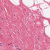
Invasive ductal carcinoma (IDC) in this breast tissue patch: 0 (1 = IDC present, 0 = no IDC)